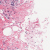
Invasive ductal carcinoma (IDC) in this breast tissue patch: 0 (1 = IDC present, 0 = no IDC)